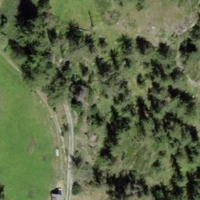
EUNIS habitat code: 31
Species observed at this site:
Pimpinella major